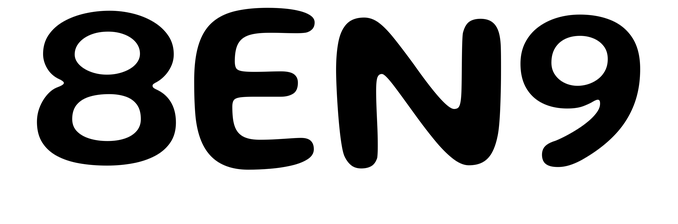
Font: Gluten_Medium